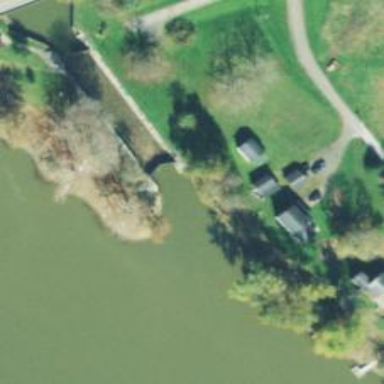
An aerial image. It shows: Lock gate along waterway.